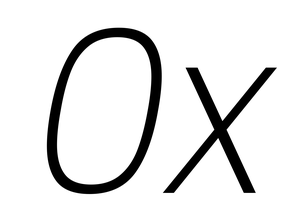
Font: Poppins-ExtraLightItalic